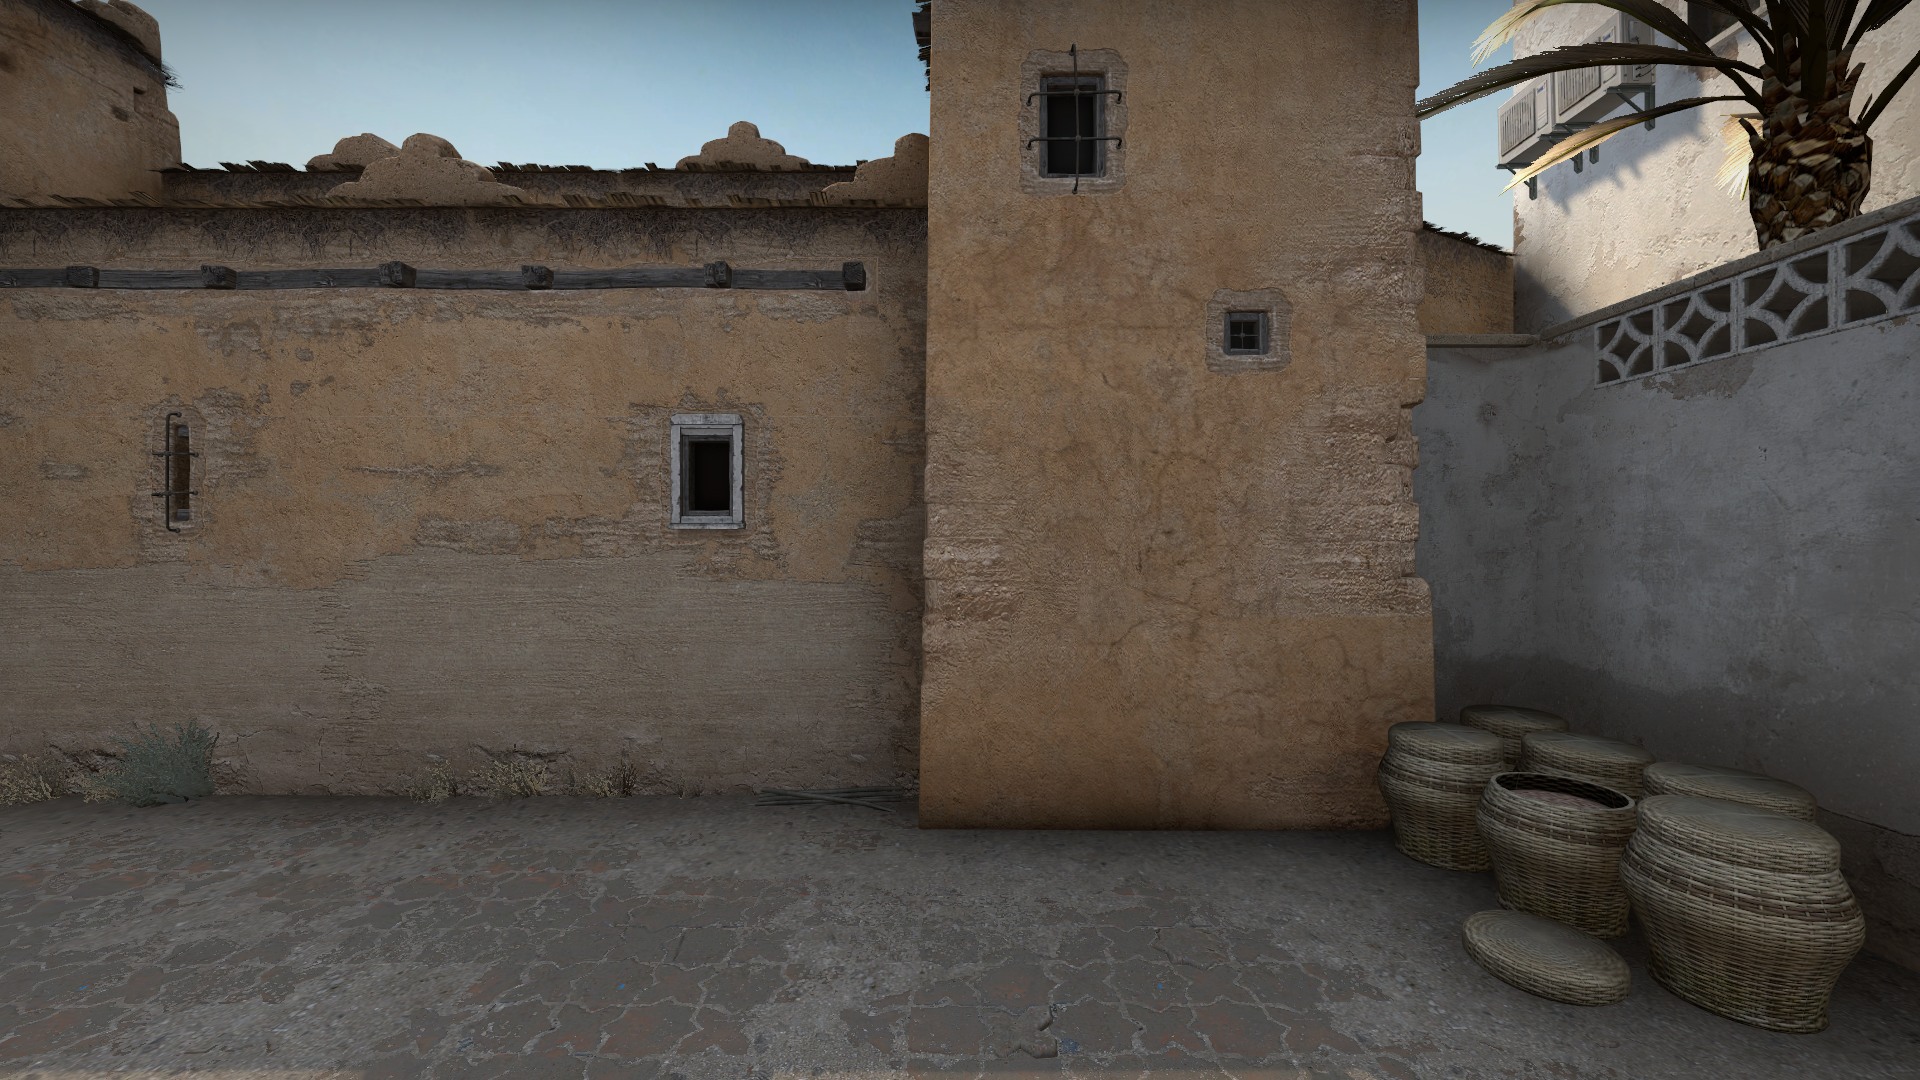
Map: de_dust2